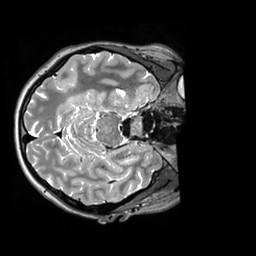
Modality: T2w
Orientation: axial
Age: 20
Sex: female
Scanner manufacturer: siemens
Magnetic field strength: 3 T
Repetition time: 3.2 s
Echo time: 0.408 s